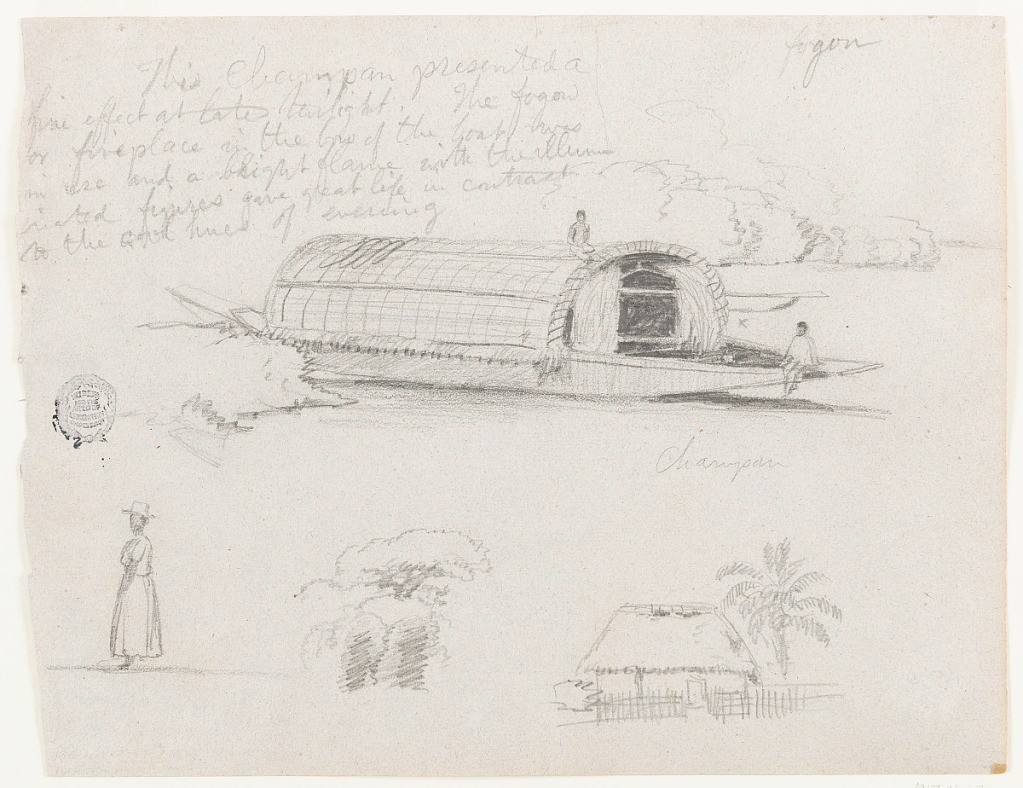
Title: Mixed Sketches with a Champan, Río Magdalena, Colombia
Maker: Frederic Edwin Church, American, 1826–1900
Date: May 1853
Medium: Graphite on gray laid paper
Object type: Drawing
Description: Mixed sketches showing figures and views along the Magadalena River in Colombia. At center, a river craft known as a champan is rendered in some detail, docked along the heavily wooded riverbank of the Magdalena. Long and narrow in form, the champan includes an arched, covered area through its middle, almost like a plane's fuselage. A fire burns in an on-board hearth known as a fogon and illuminates the two figures seated on the boat's bow and atop its arched covering. Three separate sketches are included below the champan scene: a woman wearing a dress and a hat at left, a lush, vine-covered tree at center, and a thatched hut behind a sparse fence and beside a palm tree at right.